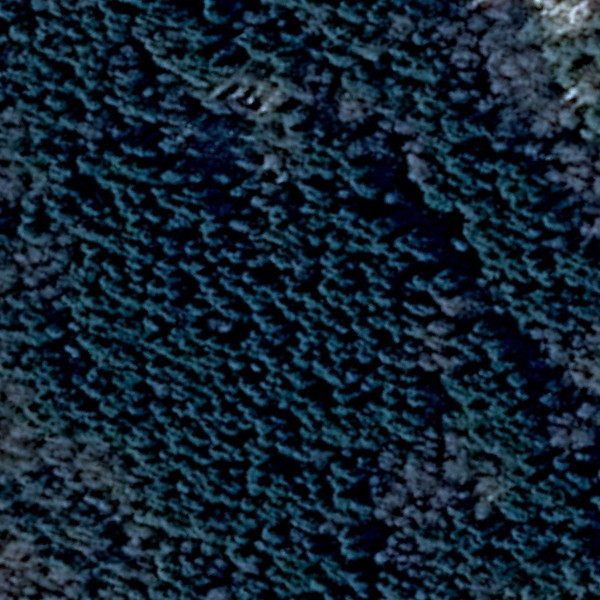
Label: Forest